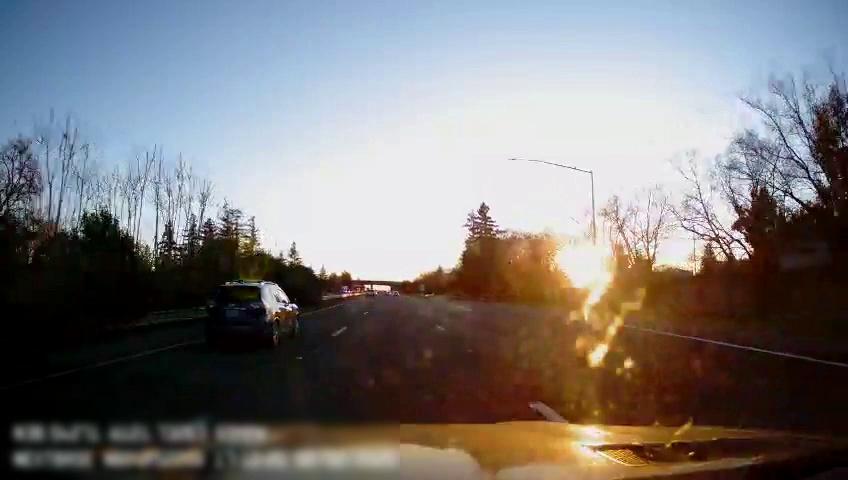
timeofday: Day
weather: Sunny
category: Drivable Space
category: Vehicles | Truck
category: Vehicles | SUV
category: Lanes | Alternate Lane
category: Lanes | Current Lane
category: Lanes | Current Lane
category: Lanes | Alternate Lane